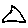
Label: triangle